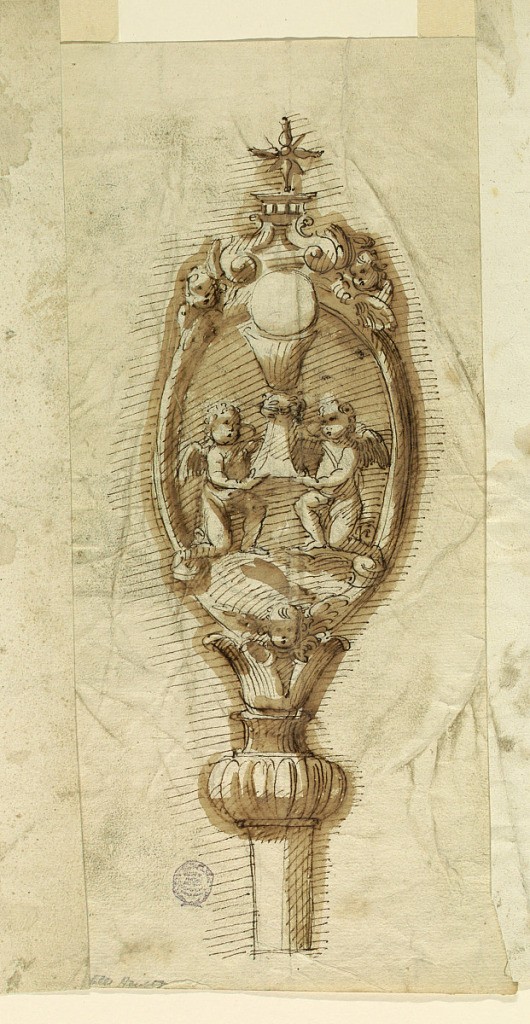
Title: Crest of a Processional Staff
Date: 1600–1650
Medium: Black chalk, pen and ink, brush and bistre on paper
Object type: Drawing
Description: Below is the end of the staff. A calyx stands upon a bottle with bossed body. Upon it stands an oval frame, having a cherub below. Two angels kneel upon clouds and carry a chalice with the Host on top.